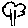
Label: tree